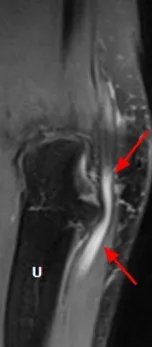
Corresponding coronal T2WI. With fat suppression show ulnar nerve thickening and T2WI increased signal intensity at the level and distal to cubital tunnel (red arrows), suggesting ulnar neuropathy.
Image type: radiology (mri)